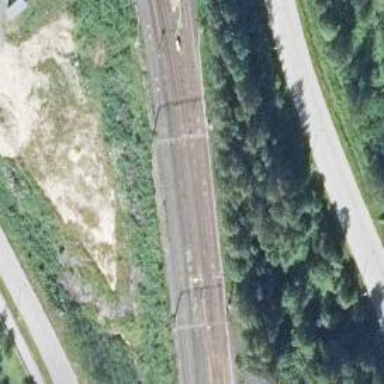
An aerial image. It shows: Electrified rail siding with contact line.